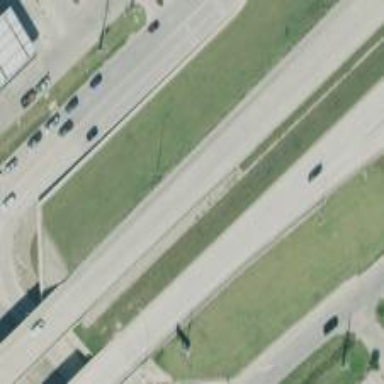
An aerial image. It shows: Motorway.